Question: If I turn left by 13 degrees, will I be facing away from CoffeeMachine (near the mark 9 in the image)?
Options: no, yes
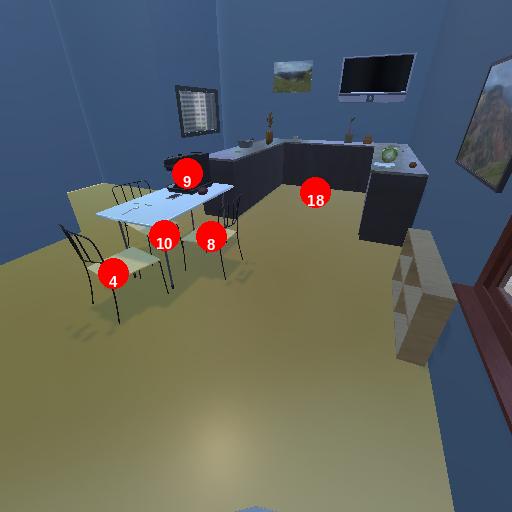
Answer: no